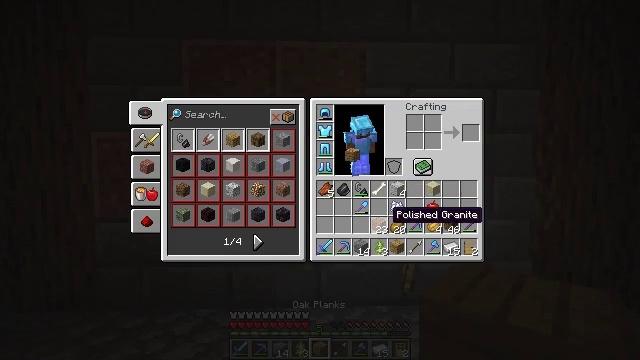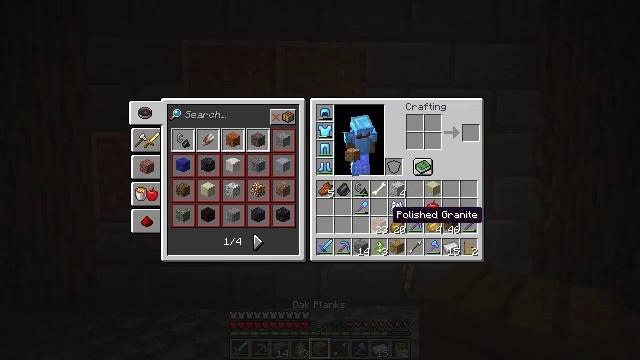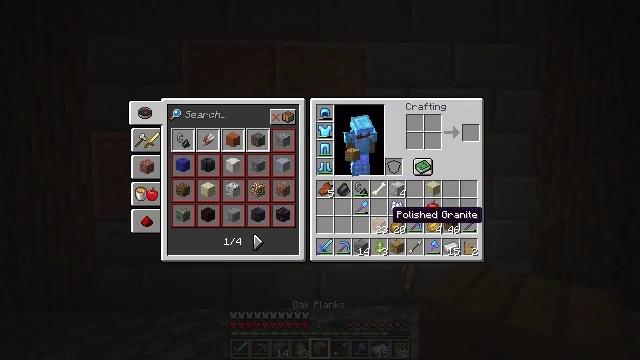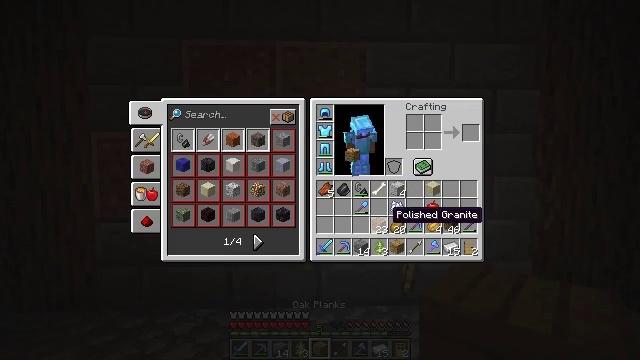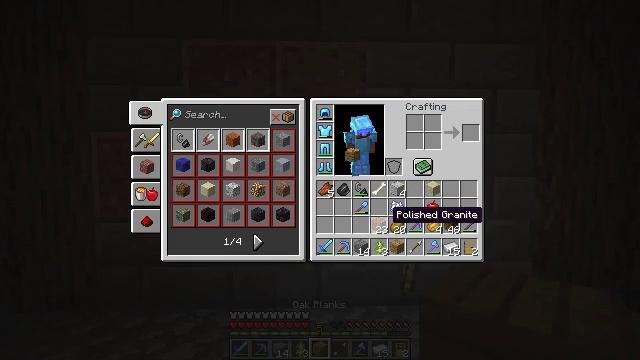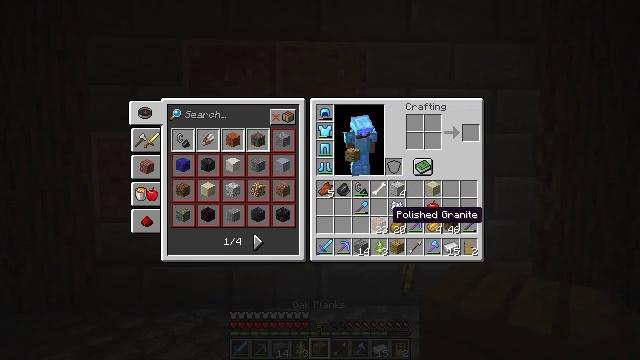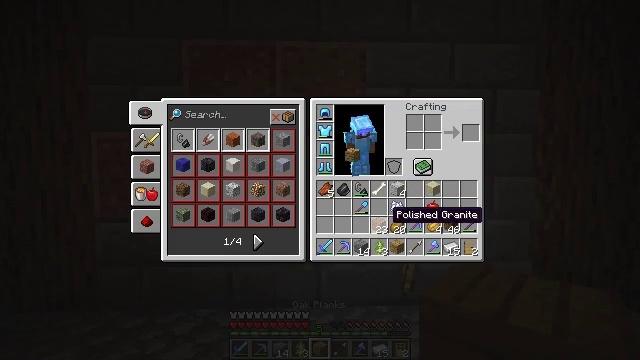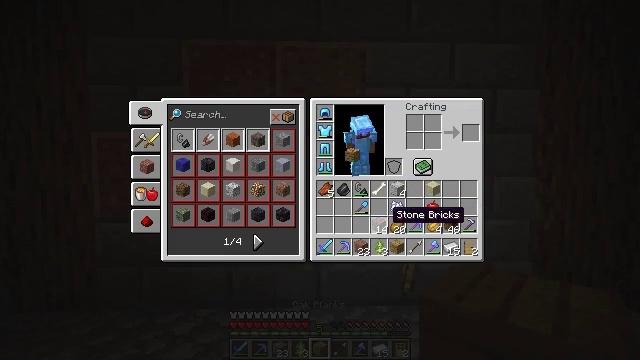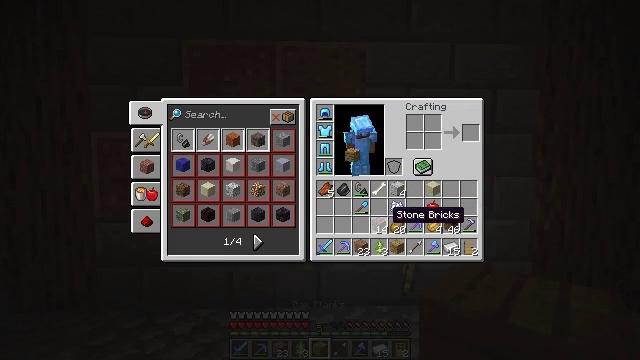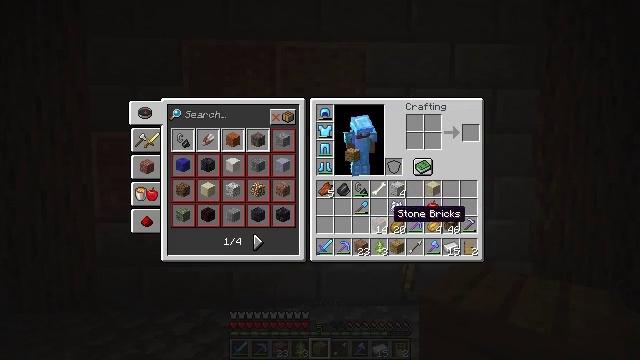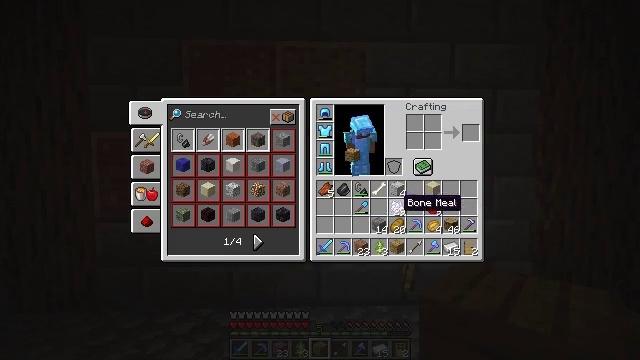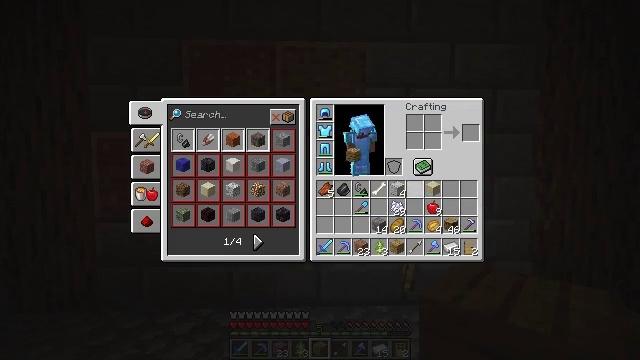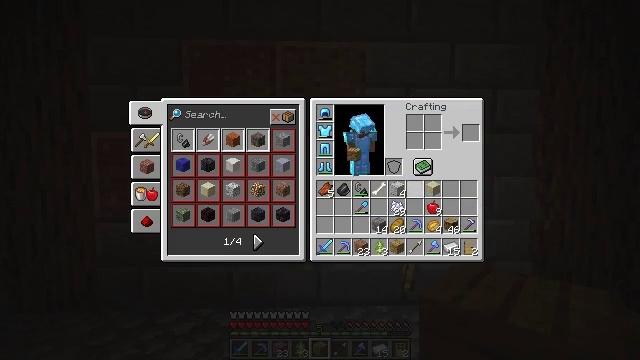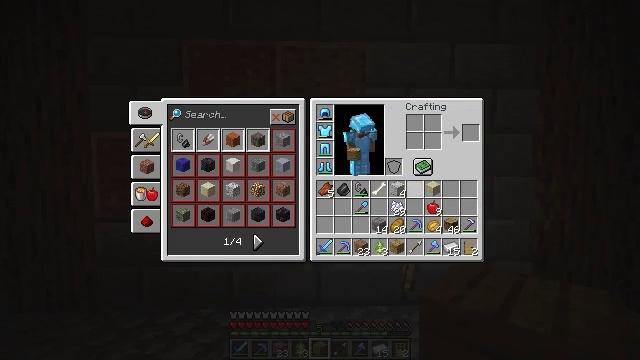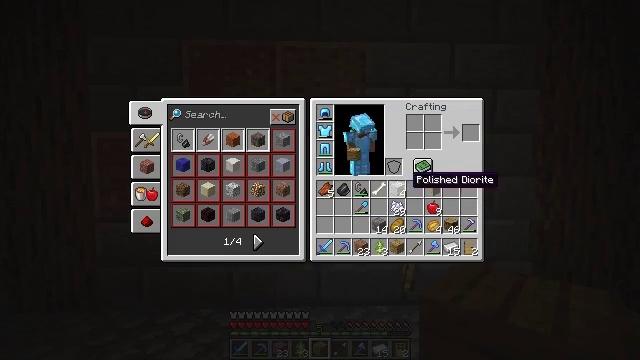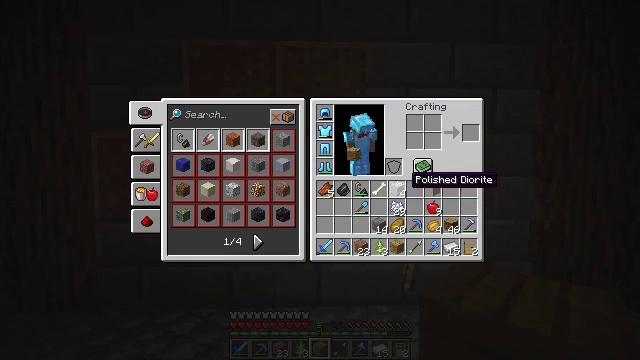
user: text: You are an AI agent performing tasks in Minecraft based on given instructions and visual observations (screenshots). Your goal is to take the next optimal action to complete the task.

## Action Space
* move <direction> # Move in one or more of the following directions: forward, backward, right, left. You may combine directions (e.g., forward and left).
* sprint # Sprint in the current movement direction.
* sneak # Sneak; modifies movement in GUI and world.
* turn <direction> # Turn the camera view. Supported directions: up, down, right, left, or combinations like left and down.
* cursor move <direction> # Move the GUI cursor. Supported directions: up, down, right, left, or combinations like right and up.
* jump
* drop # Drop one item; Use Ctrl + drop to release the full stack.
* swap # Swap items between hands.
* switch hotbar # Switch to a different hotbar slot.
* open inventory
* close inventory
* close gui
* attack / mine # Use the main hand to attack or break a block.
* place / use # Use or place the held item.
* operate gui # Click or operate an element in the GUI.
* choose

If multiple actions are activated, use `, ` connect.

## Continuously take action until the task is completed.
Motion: motion action
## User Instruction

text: Use four granite blocks to create polished granite.
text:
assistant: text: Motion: sneak
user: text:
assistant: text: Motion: sneak
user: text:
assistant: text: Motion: sneak
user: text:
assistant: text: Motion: sneak
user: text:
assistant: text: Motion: sneak
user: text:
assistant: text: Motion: sneak
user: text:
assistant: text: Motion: sneak, switch to hotbar 3
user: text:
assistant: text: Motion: sneak, switch to hotbar 3
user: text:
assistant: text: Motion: sneak, switch to hotbar 3
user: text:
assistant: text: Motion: sneak, cursor move right and up
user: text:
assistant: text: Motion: sneak, cursor move right and up
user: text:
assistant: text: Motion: sneak
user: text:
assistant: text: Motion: sneak
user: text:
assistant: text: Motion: sneak
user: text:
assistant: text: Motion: sneak
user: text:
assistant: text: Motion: sneak
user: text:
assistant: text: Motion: sneak
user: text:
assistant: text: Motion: sneak, cursor move down
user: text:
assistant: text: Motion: sneak, cursor move right and down
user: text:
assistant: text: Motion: sneak, cursor move right and down
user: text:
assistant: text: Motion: sneak
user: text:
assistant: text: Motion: sneak, cursor move left
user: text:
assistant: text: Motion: sneak, cursor move left and up
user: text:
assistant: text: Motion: sneak, cursor move up
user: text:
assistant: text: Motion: sneak, cursor move left and up
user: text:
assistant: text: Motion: sneak
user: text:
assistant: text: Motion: sneak
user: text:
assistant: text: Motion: sneak
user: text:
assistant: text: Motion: sneak, cursor move right
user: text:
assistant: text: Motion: sneak